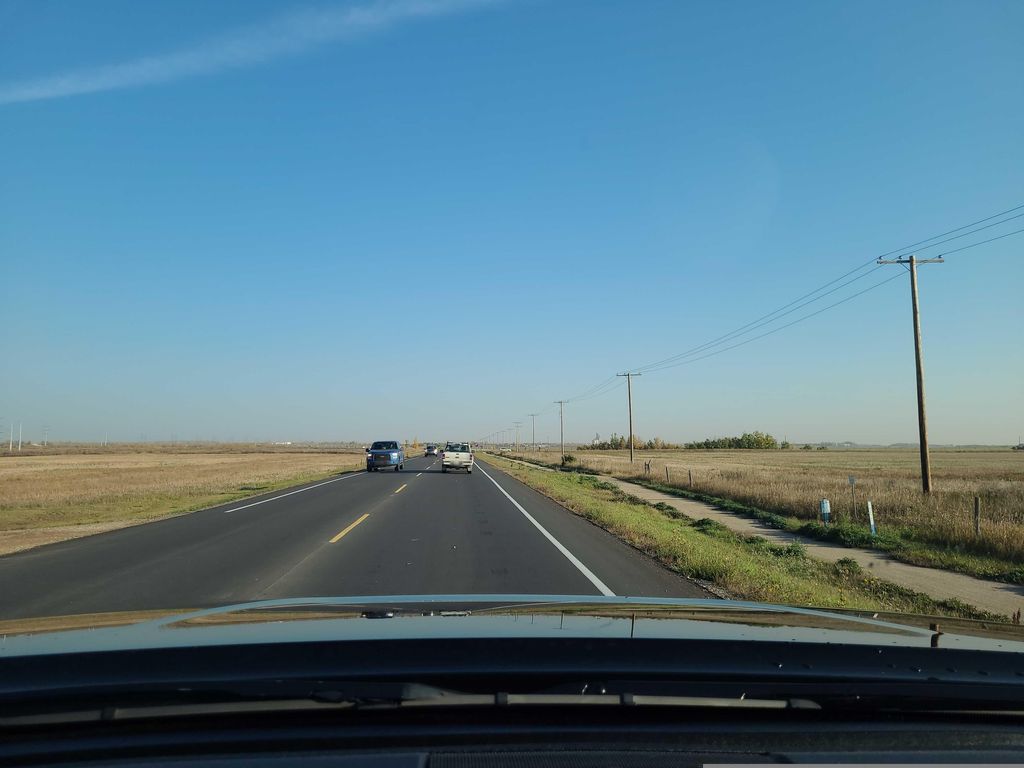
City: saskatoon